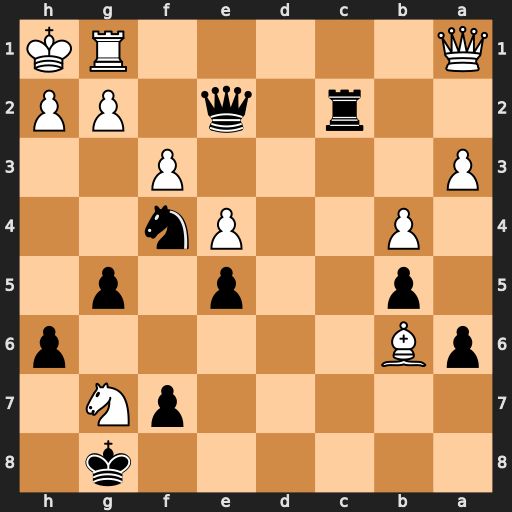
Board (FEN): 6k1/5pN1/pB5p/1p2p1p1/1P2Pn2/P4P2/2r1q1PP/Q5RK
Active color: b
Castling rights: -
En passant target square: -
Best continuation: Nxg2 Qf1 Qxf1 Rxf1 Kxg7